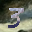
Label: 3